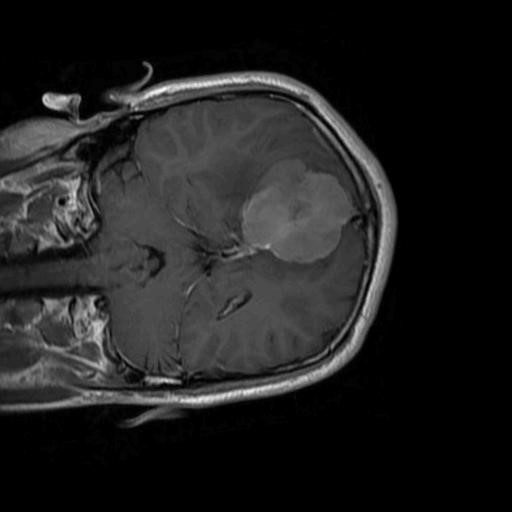
Label: brain_menin